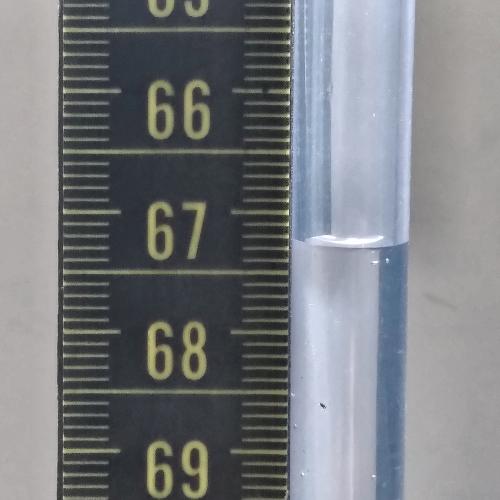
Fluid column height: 67.2 cm